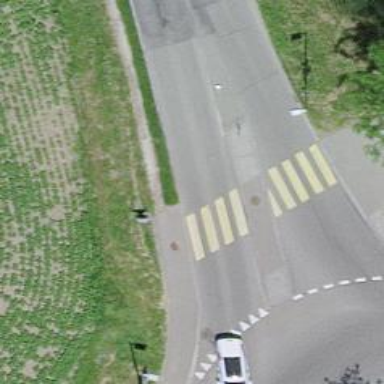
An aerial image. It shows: Uncontrolled zebra crossing on the road.